The trace is the raw vibration amplitude of a rotating bearing as a function of time. Diagnose the bearing from this image, choosing from: normal, inner_race, outer_race, ball.
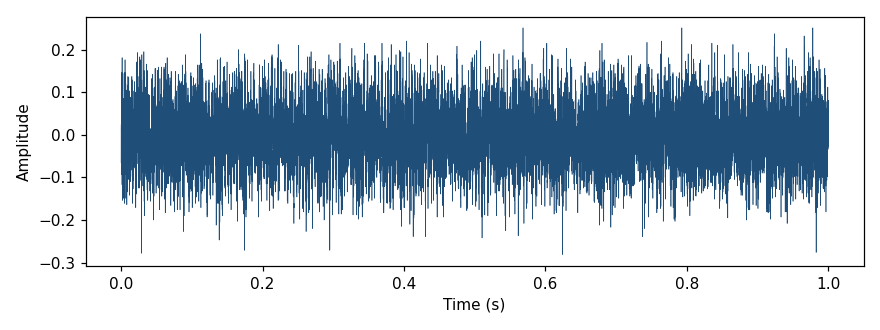
Answer: normal